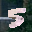
Label: 5